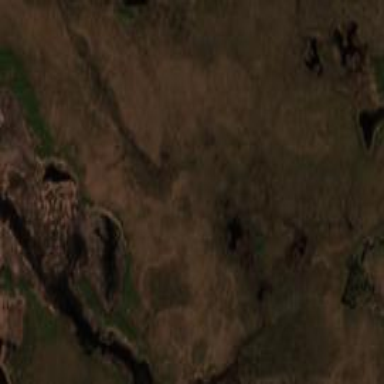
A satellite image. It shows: View of the tundra landscape.